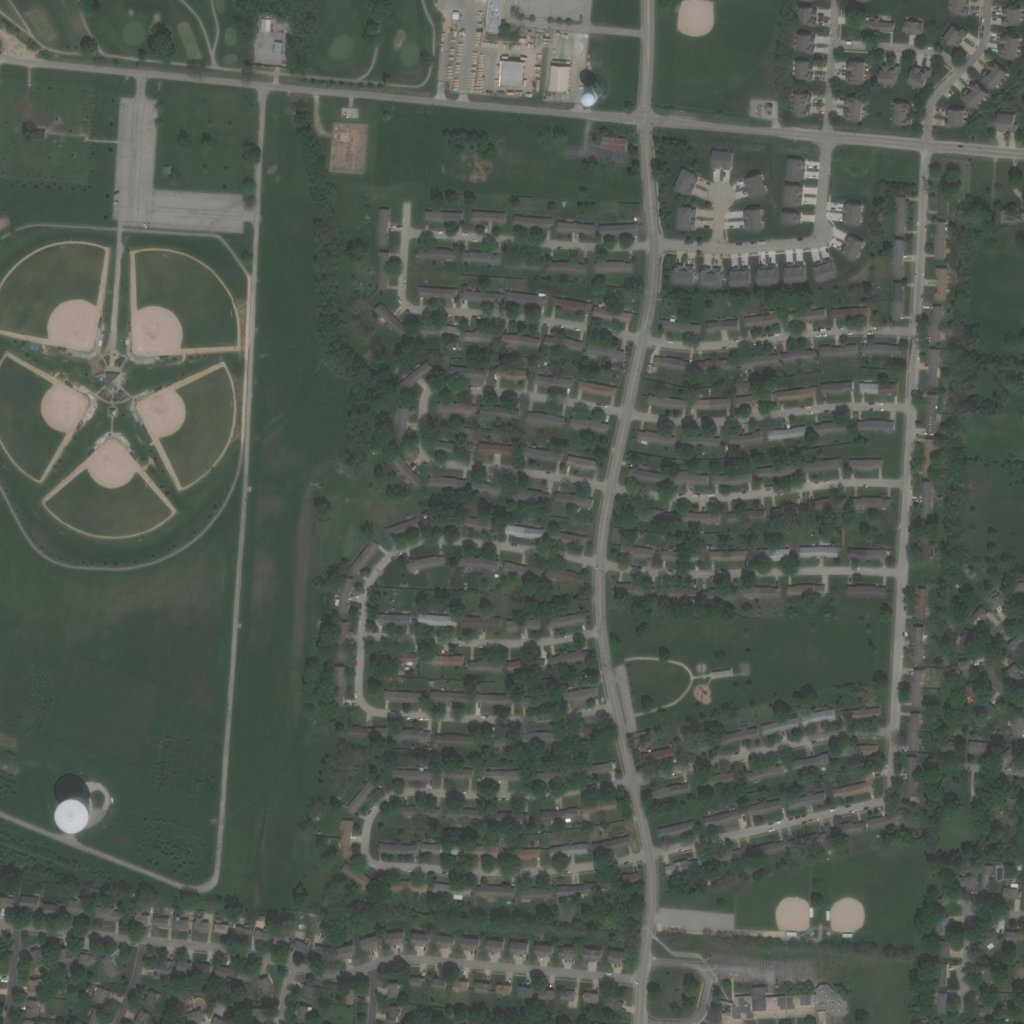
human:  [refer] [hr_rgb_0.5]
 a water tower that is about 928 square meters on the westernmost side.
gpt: <box>[[4, 77, 9, 81, 0]]</box>

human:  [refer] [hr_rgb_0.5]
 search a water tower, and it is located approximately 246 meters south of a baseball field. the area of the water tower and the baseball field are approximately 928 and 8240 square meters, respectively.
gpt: <box>[[4, 77, 9, 81, 0]]</box>